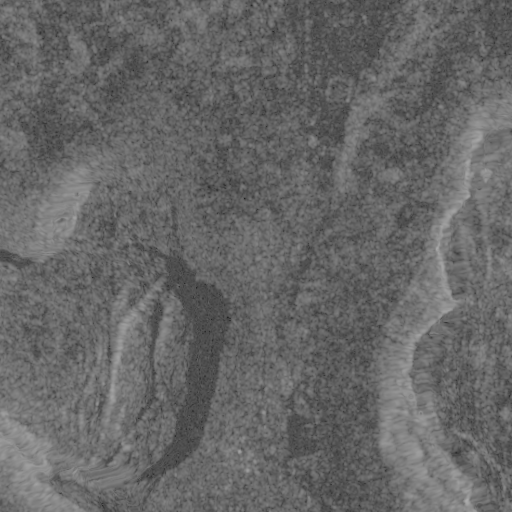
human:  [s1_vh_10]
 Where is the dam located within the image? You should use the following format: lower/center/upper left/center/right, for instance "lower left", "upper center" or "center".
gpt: The dam is located in the lower center of the image.
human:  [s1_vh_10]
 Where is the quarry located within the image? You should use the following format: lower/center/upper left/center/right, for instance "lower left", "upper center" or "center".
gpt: The quarry is located in the center of the image.
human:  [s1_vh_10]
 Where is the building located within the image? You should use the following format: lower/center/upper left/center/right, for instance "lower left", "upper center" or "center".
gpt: There is no building in the image.

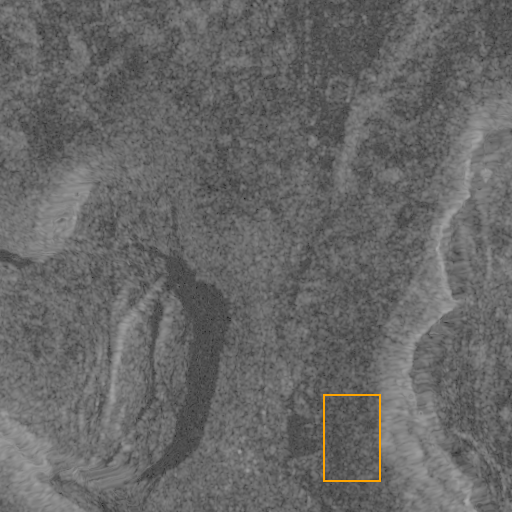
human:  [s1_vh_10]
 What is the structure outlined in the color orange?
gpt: The structure outlined in orange is a crop field.
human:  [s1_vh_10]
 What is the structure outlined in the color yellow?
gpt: There is no yellow outline.